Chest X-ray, PA view. Patient: 47 years old, sex M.
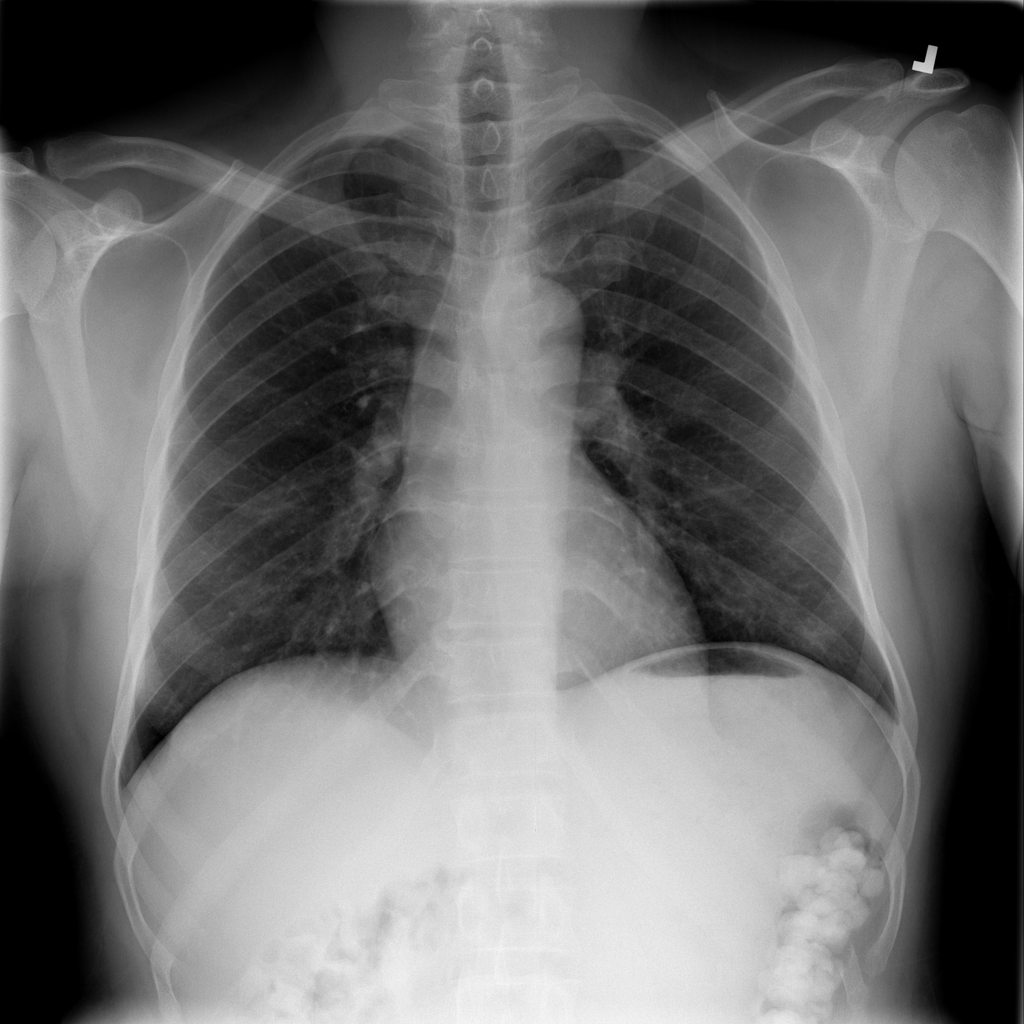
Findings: No Finding